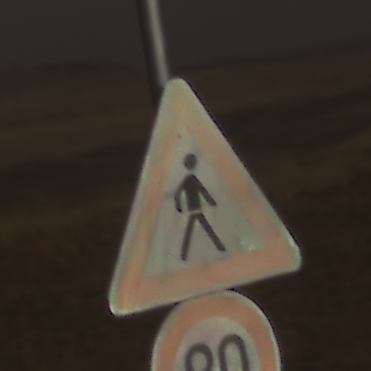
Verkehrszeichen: FussgaengerLinks
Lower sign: Geschwindigkeit80
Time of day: MorningAfternoon
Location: Outdoor (Nature)
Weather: Clear
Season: NotSpecified
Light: Natural